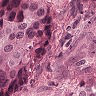
Metastatic tissue present: yes